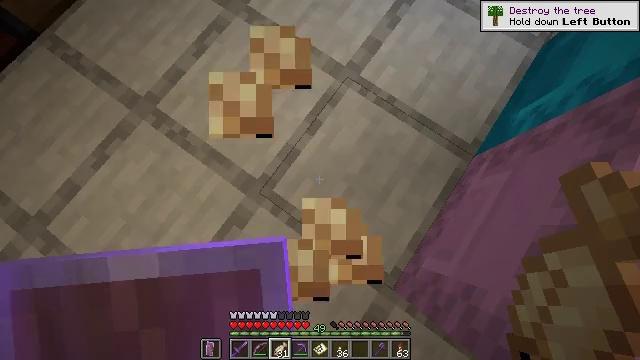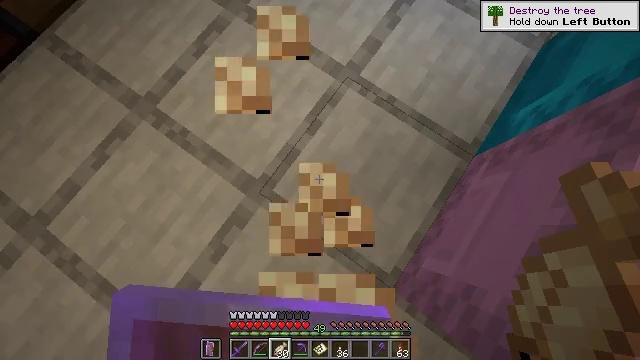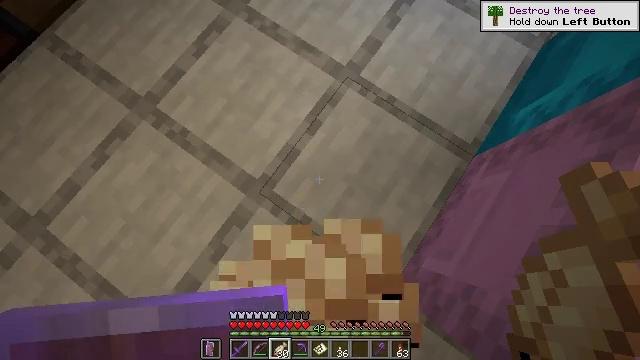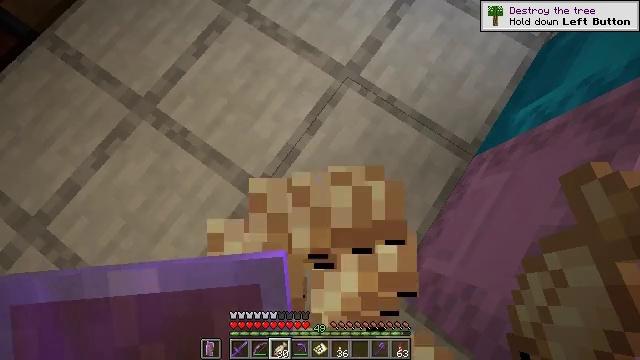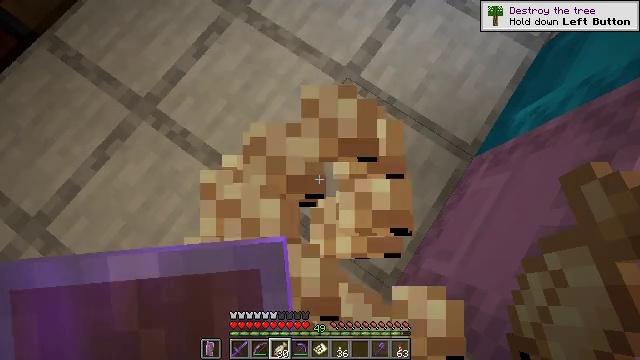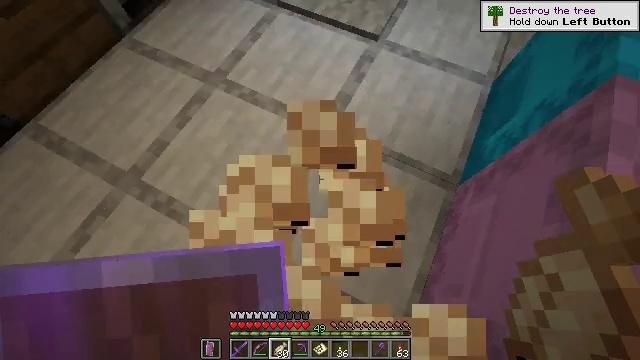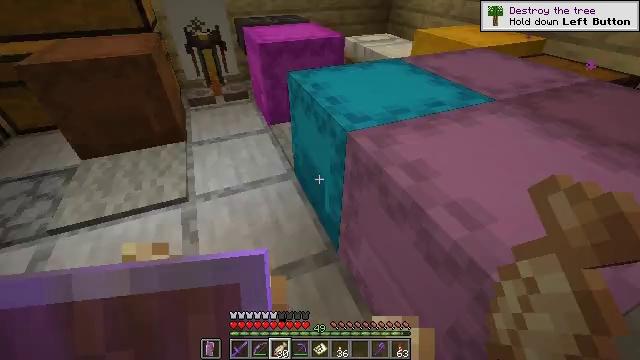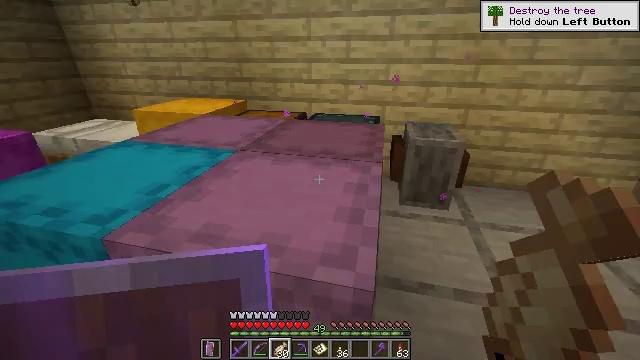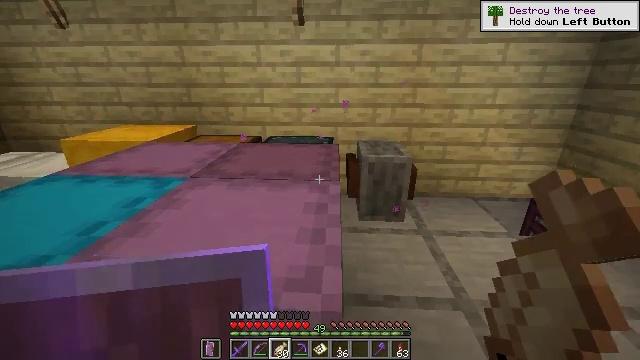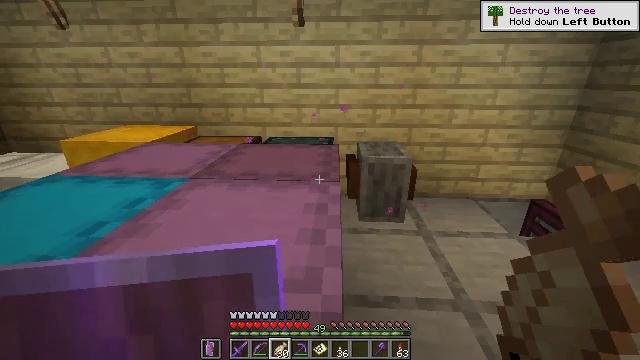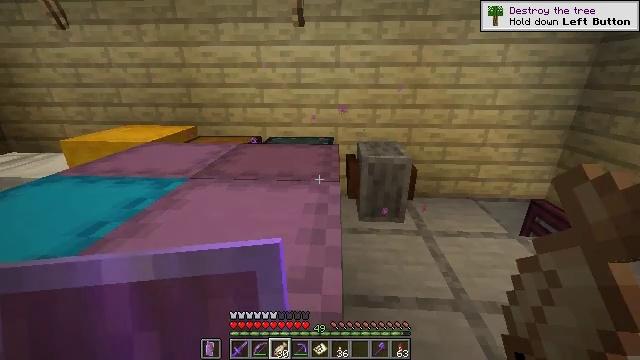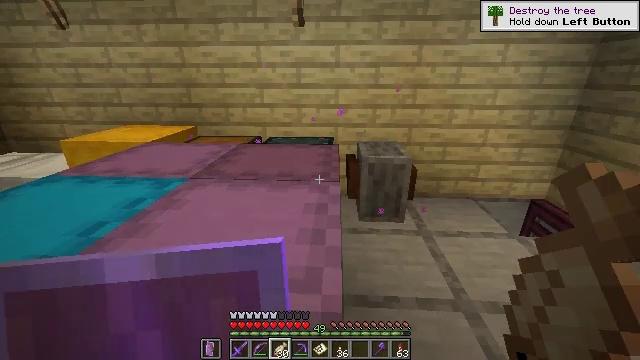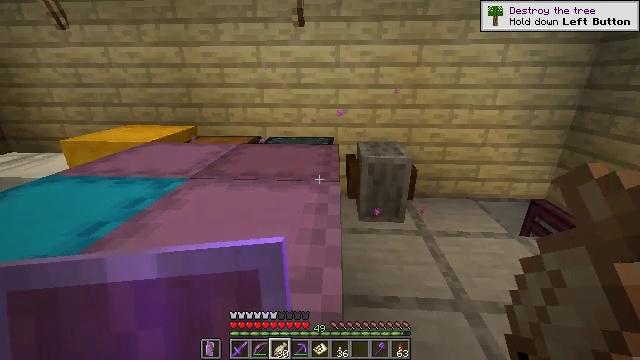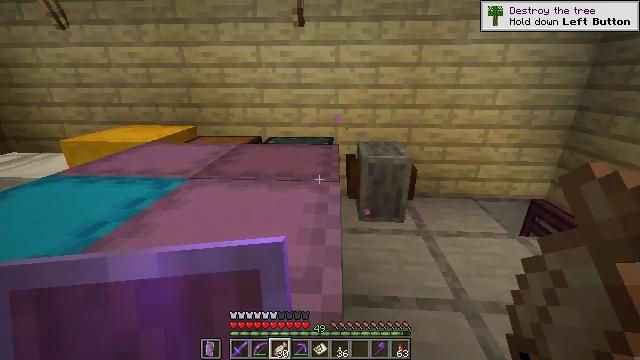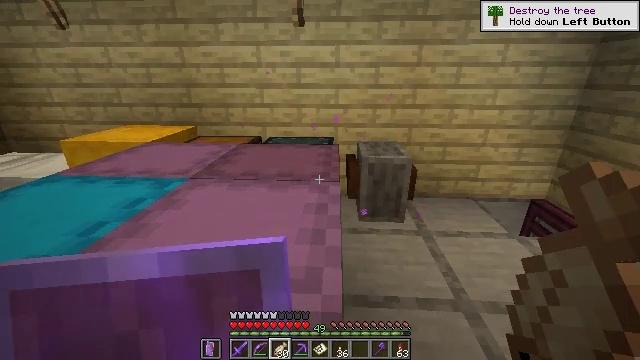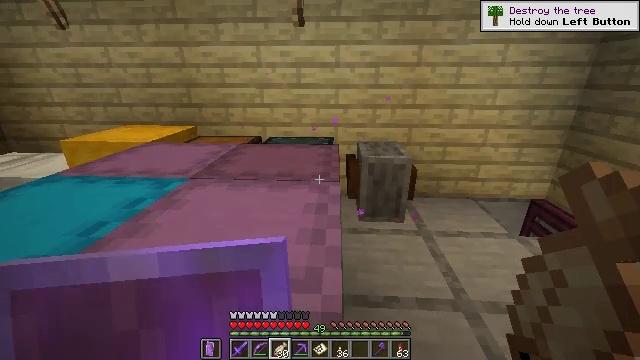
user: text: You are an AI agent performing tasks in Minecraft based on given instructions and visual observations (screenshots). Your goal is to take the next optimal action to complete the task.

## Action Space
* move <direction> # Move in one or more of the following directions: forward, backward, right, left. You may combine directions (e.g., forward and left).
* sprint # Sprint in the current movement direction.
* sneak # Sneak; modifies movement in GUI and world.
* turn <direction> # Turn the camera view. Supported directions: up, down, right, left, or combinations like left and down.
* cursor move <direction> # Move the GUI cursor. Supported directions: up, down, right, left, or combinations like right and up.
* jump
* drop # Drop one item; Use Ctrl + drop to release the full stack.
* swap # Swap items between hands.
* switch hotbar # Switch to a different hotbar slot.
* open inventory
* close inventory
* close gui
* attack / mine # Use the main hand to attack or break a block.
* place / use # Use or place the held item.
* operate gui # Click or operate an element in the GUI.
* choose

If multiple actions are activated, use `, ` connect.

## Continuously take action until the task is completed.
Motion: motion action
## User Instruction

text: Mine the cartography table.
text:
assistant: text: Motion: use / place
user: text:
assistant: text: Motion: use / place
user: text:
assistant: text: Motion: use / place
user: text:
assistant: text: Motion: use / place
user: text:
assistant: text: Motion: turn right and up
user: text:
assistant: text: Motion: turn right and up
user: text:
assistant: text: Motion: turn right and up
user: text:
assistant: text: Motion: turn right and up
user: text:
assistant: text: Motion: no_op
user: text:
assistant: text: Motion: no_op
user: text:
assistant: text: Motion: no_op
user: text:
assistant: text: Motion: no_op
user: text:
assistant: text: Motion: no_op
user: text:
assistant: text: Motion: no_op
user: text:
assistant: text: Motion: no_op
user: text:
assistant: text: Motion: no_op
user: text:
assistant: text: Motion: no_op
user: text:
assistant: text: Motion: move right
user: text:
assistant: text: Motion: move forward and move right
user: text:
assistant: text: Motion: move forward and move right
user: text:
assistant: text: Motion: move forward and move right
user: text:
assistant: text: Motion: move forward and move right
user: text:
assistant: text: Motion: move forward and move right
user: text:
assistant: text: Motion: move forward and move right, turn right and down
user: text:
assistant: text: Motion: move forward and move right, turn right and down
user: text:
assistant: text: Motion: move forward and move right, turn right and down
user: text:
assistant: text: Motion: move forward, turn right and down
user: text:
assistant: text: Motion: move forward, turn right
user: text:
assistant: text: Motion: move forward
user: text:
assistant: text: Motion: move forward